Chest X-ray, AP view. Patient: 42 years old, sex M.
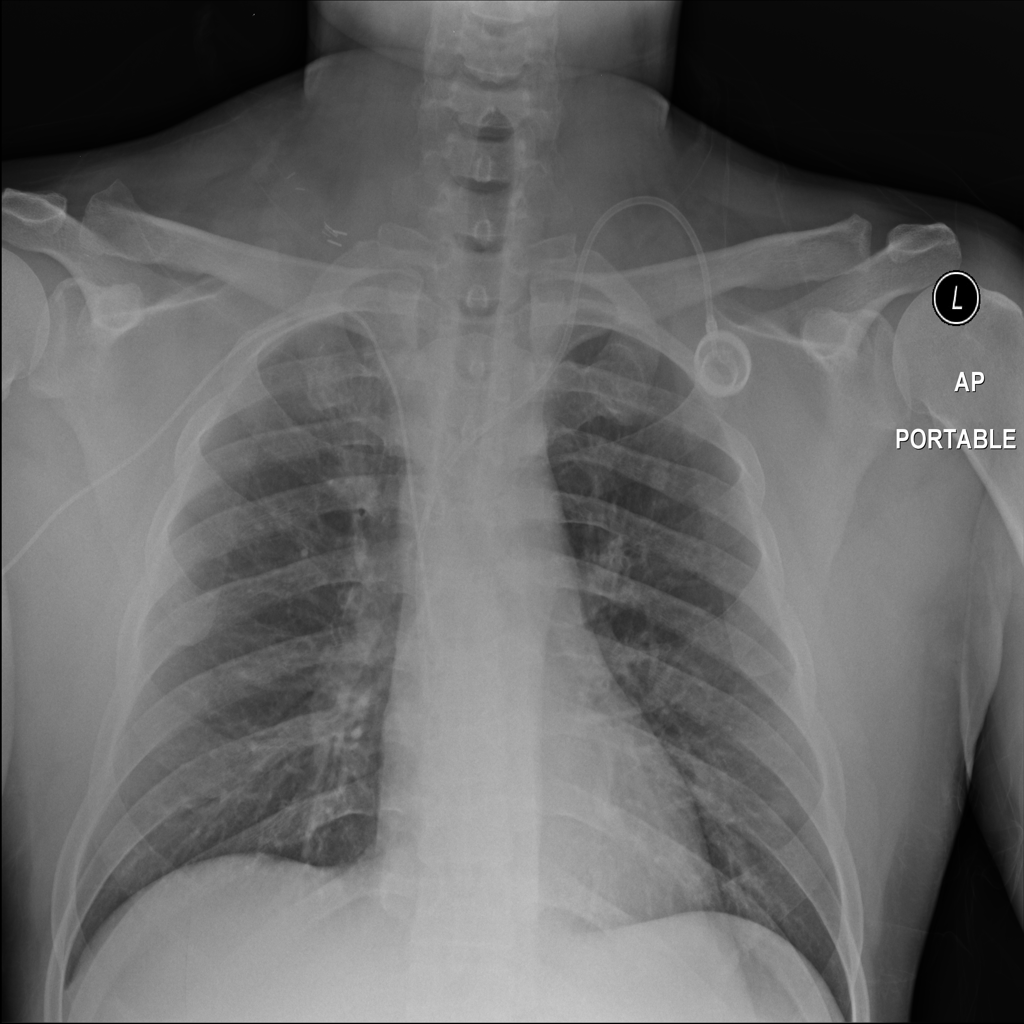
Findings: No Finding